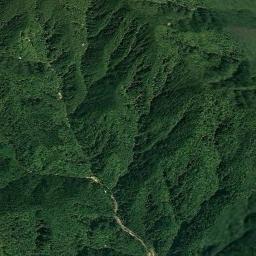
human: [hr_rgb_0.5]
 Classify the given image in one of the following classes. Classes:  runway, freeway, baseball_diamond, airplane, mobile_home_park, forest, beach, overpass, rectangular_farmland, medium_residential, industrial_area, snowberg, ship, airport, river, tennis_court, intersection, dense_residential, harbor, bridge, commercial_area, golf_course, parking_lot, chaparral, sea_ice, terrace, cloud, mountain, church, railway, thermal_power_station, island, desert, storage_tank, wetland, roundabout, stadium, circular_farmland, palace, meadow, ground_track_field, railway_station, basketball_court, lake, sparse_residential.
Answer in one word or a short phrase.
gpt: mountain